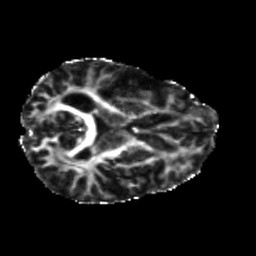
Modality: FA
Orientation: axial
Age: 46
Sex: male
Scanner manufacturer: siemens
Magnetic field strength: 3 T
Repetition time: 5.25 s
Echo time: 0.08 s